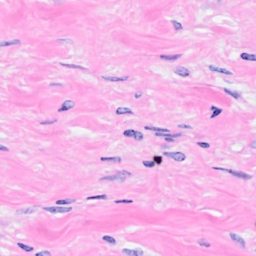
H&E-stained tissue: Breast